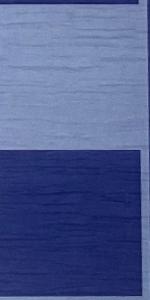
Label: Empty